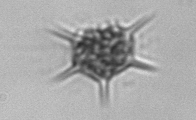
Label: Dictyocha